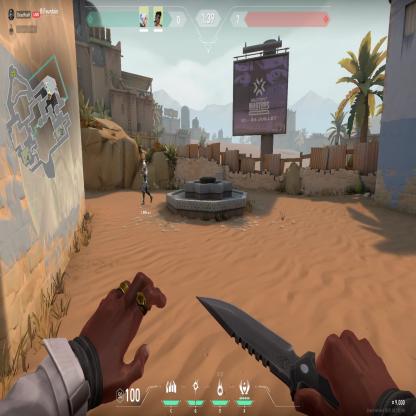
Label: teammate